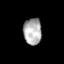
Tissue: prostate
Cell type: T cells
Senescence score: 0.2906
Nuclear area (px): 474
Mean DAPI intensity: 173.072